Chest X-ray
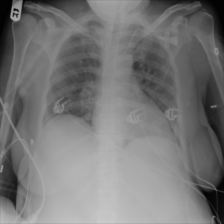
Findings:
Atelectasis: negative
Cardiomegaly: negative
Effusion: negative
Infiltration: negative
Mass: negative
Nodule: negative
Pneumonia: negative
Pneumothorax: negative
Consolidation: negative
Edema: negative
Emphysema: negative
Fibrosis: negative
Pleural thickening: negative
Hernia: negative